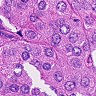
Metastatic tissue present: yes